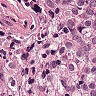
Metastatic tissue present: yes